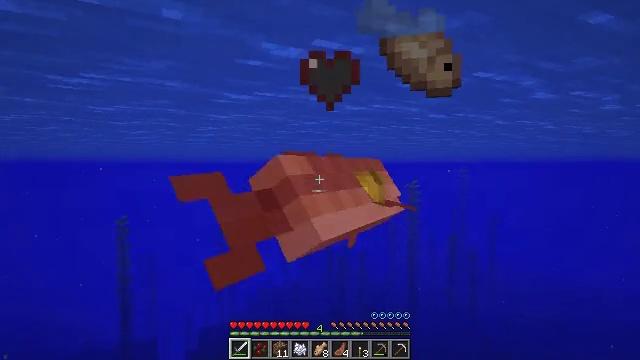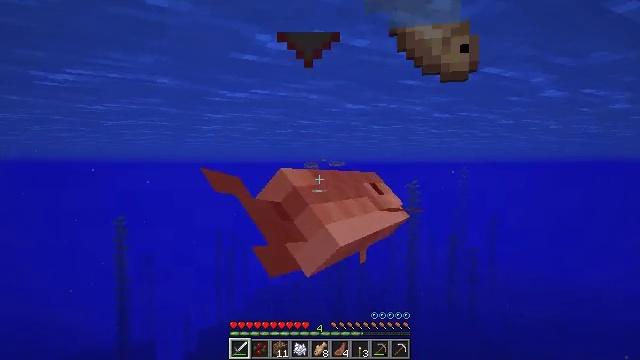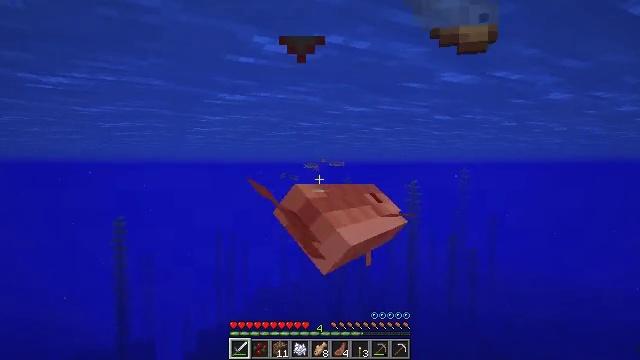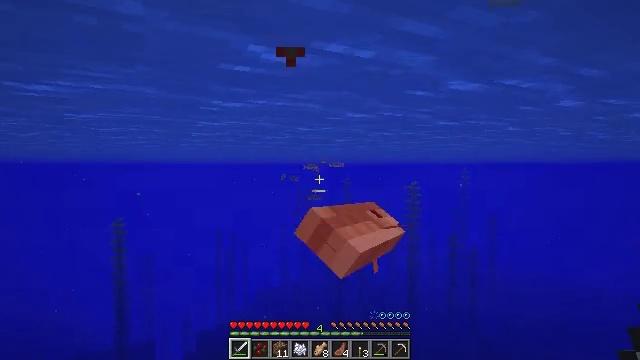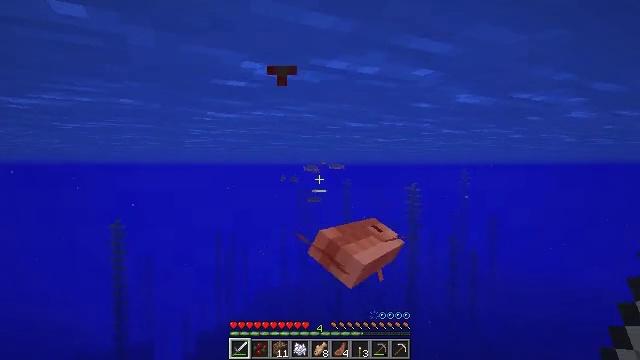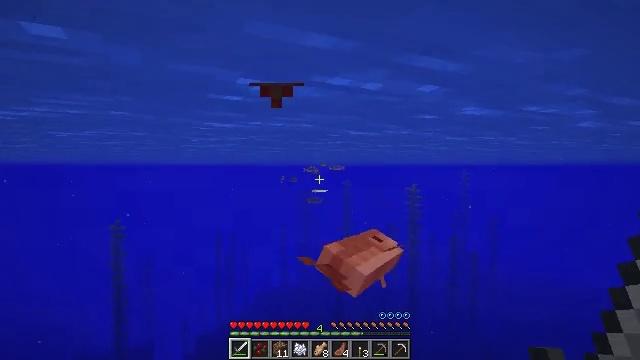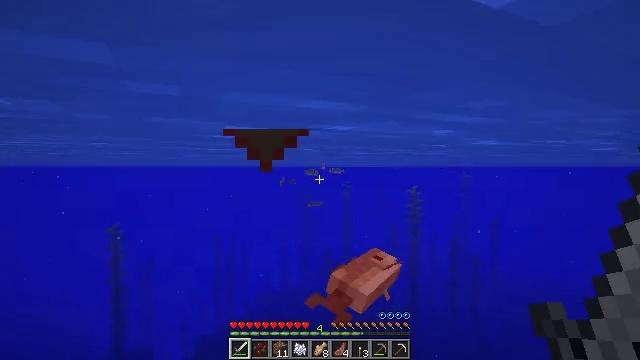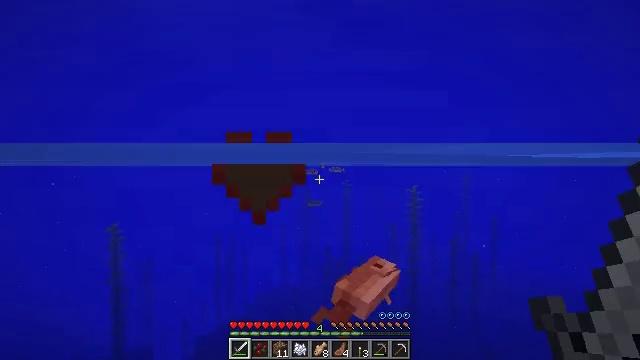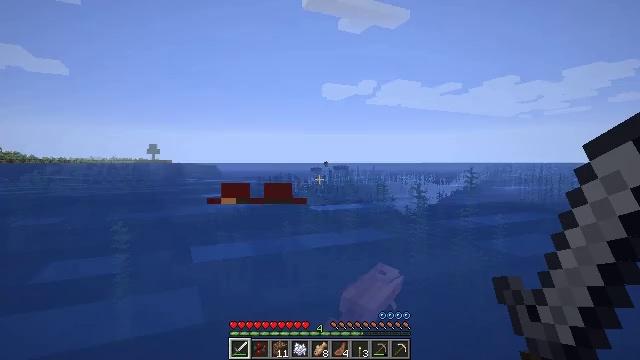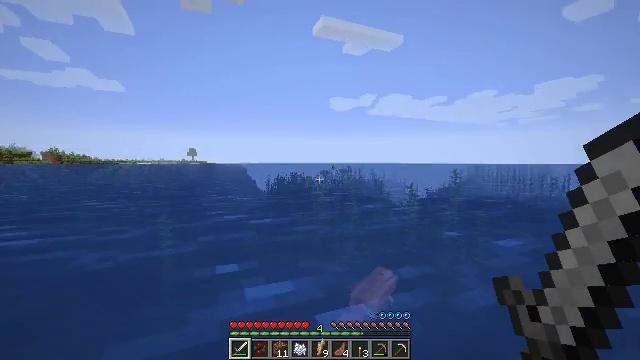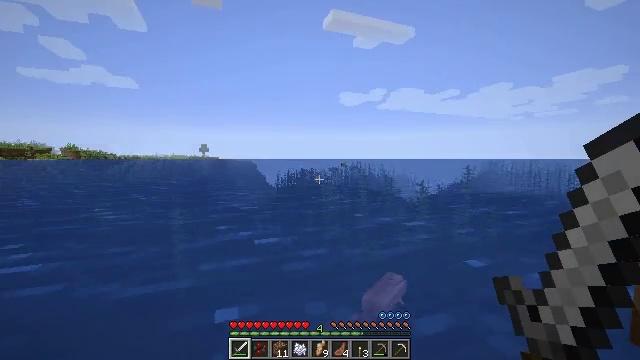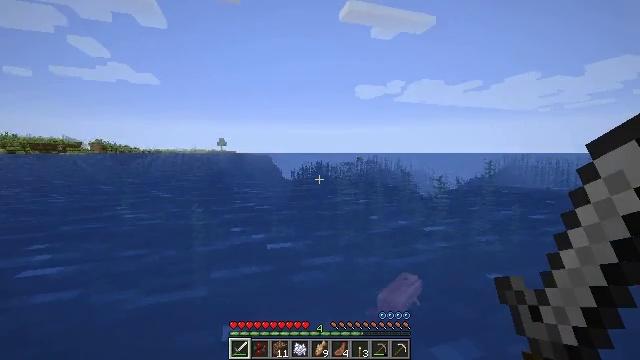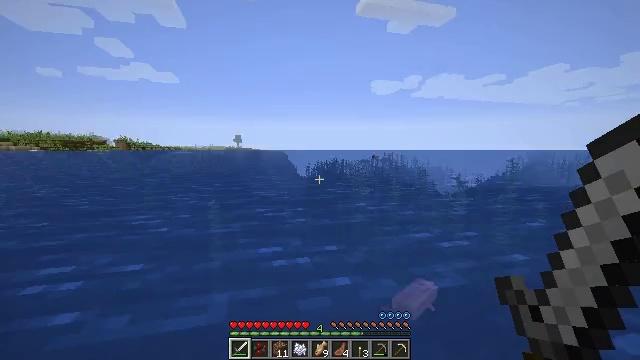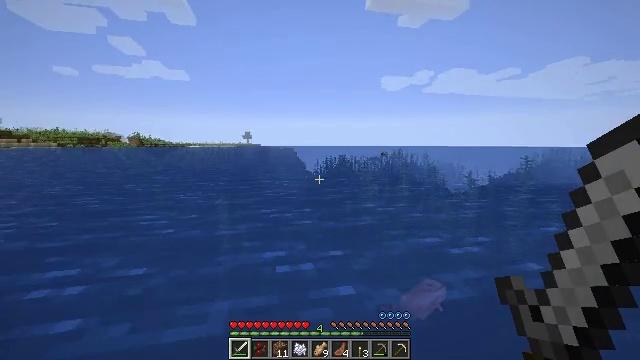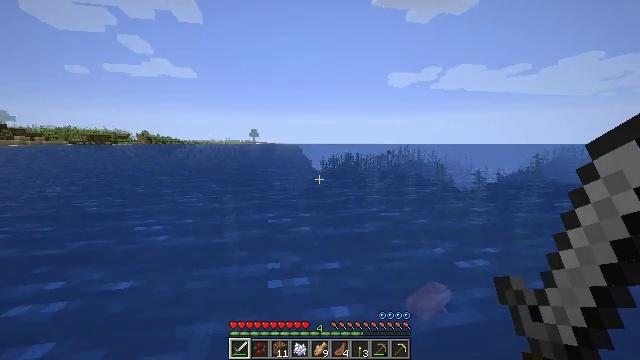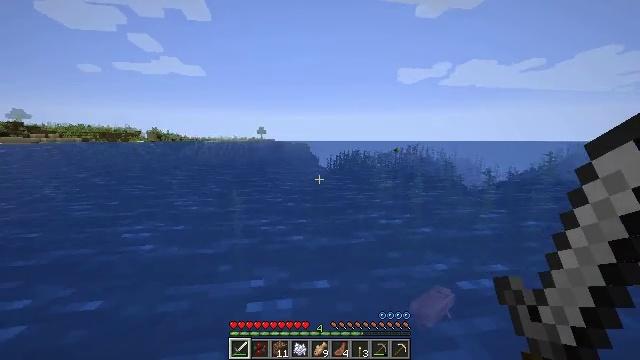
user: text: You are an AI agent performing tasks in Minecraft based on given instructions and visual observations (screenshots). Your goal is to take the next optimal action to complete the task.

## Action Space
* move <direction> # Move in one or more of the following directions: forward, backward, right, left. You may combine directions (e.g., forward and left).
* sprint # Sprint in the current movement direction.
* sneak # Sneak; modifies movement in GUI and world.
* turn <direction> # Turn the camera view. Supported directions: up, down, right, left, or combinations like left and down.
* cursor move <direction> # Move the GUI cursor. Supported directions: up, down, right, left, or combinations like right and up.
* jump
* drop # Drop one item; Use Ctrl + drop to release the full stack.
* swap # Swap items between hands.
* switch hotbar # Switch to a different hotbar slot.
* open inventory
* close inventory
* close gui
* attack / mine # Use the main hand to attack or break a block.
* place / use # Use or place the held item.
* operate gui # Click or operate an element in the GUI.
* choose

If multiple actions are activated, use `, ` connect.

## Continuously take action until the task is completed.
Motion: motion action
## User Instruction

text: Kill mobs in water.
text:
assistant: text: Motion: move forward, jump
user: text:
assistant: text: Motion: move forward, jump
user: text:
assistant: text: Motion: move forward, jump
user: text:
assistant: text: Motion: move forward, jump
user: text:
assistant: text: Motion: move forward, jump
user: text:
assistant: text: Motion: move forward, jump
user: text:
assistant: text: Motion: move forward, jump
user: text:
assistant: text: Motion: move forward, jump
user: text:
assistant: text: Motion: move forward, turn left, jump
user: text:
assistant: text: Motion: move forward, turn left and down
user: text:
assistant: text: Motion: move forward and move right, turn left and down
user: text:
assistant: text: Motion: move forward and move right, turn left
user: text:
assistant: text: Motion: move forward and move right, turn left
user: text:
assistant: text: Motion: move forward and move right, turn left
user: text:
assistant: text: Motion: move forward and move right, turn left
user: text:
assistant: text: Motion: move forward and move right, turn left
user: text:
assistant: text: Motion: move forward and move right, turn left
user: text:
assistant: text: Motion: move forward and move right, turn left
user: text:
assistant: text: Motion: move forward and move right, turn left
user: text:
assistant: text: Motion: move forward and move right, turn left
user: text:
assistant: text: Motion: move right, turn left and down
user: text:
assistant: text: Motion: move right, turn left and down
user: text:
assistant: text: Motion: move right, turn left and down
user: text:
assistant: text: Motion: move right, turn left and down
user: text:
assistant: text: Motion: move right, turn left and down
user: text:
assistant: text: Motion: turn left and down
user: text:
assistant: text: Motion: move left, turn left
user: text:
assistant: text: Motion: move left, turn left
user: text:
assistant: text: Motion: move left, turn left
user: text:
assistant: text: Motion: move left